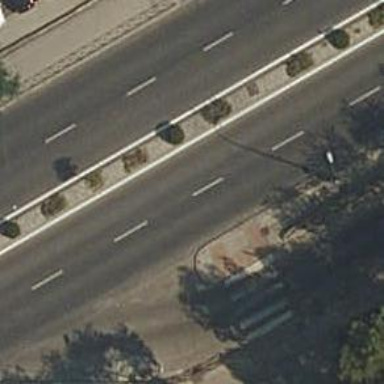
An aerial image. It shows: Marked crossing on the road.